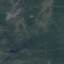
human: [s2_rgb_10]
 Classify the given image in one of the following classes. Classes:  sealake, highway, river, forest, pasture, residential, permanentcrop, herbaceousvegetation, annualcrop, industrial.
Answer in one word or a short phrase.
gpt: HerbaceousVegetation